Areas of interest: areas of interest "Clinic"
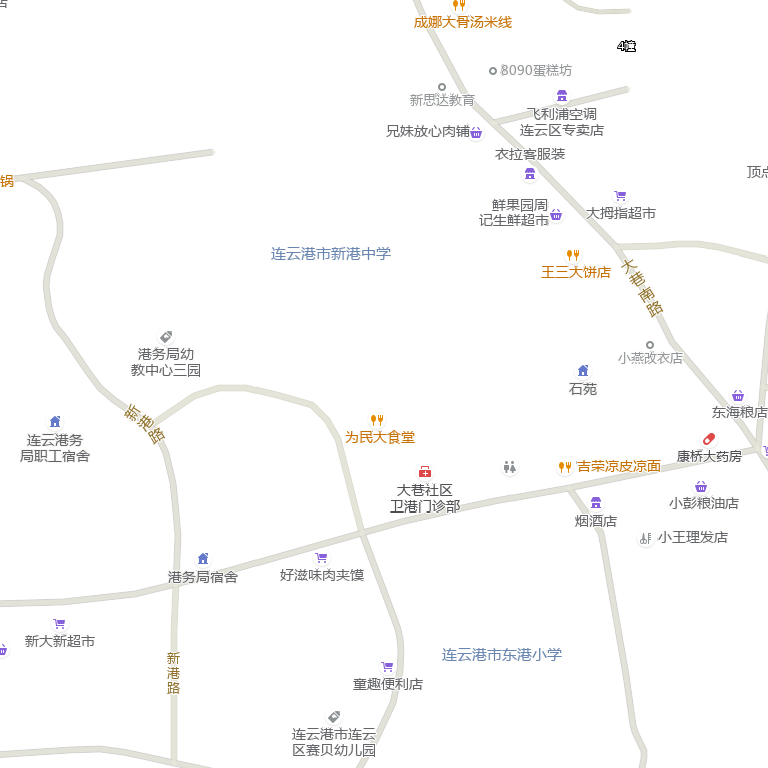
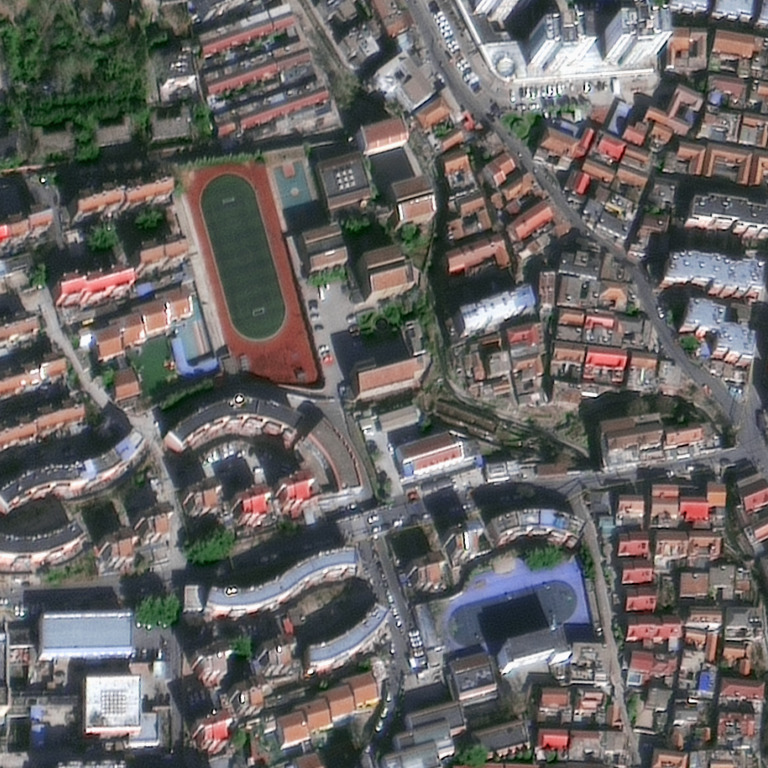